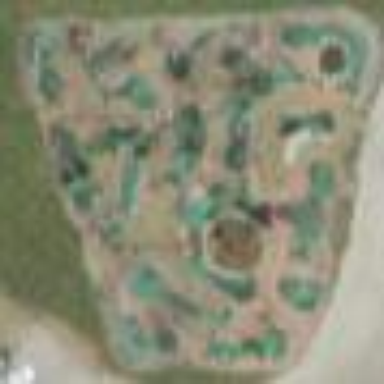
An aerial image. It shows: Miniature golf course.